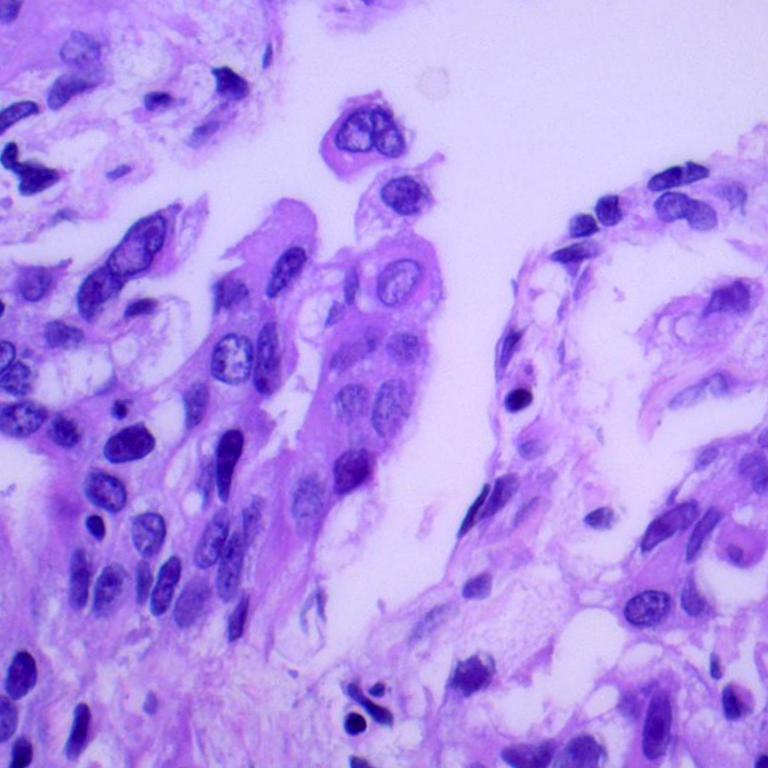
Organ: lung
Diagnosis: adenocarcinomas